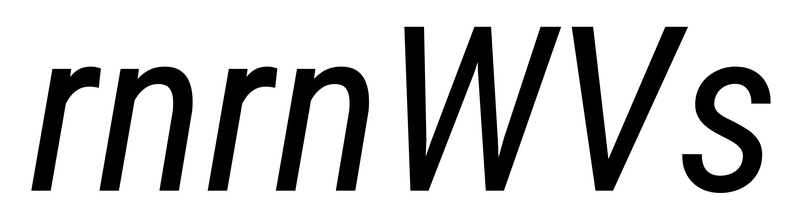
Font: Roboto-Italic_Condensed_Italic